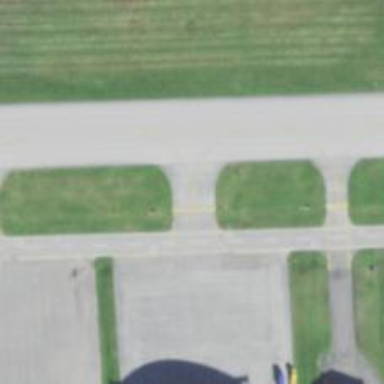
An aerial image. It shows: View of taxiway at the airport.